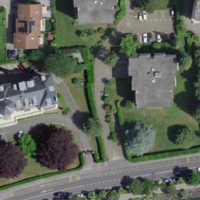
EUNIS habitat code: 54
Species observed at this site:
Ageratum houstonianum
Hibiscus moscheutos
Larus michahellis
Ajuga reptans